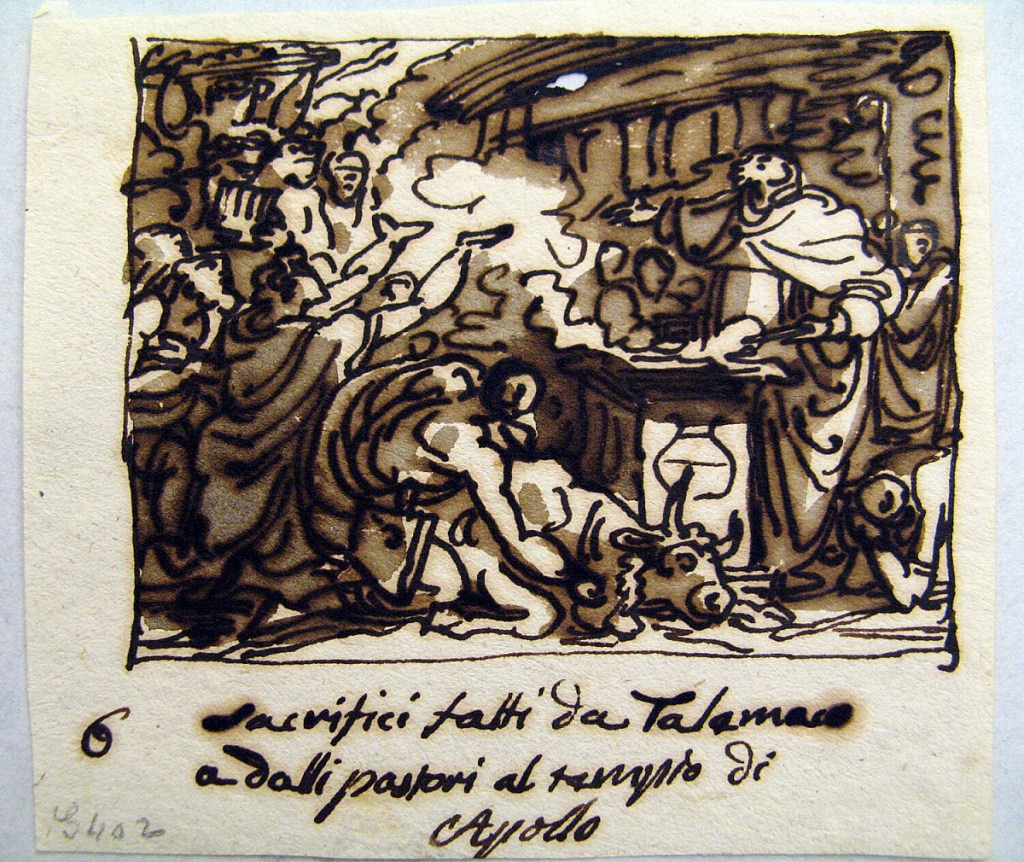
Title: Telemachus and the sheperds sacrifice in the temple of Apollo
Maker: Felice Giani, Italian, 1758–1823
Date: ca. 1820
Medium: Pen and brown ink, brush and brown wash on cream laid paper
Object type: Drawing
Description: A priest standing at the altar implores the god.  A bull lies beside the altar, killed by a kneeling man.  Telemachus and the sheperds, kneeling or standing surroung the altar.  A part of the temple front is shown in the rear.
Caption: "6 sacrifici fatti da Talemaco/ a dolli pastori al tempio di/ Apollo."